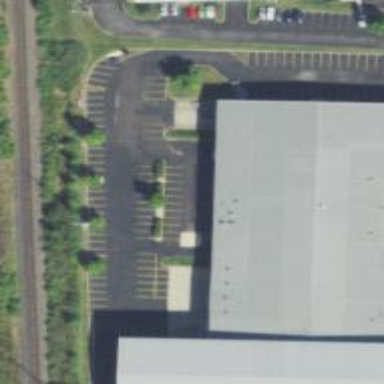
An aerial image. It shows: Warehouse building.